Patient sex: M
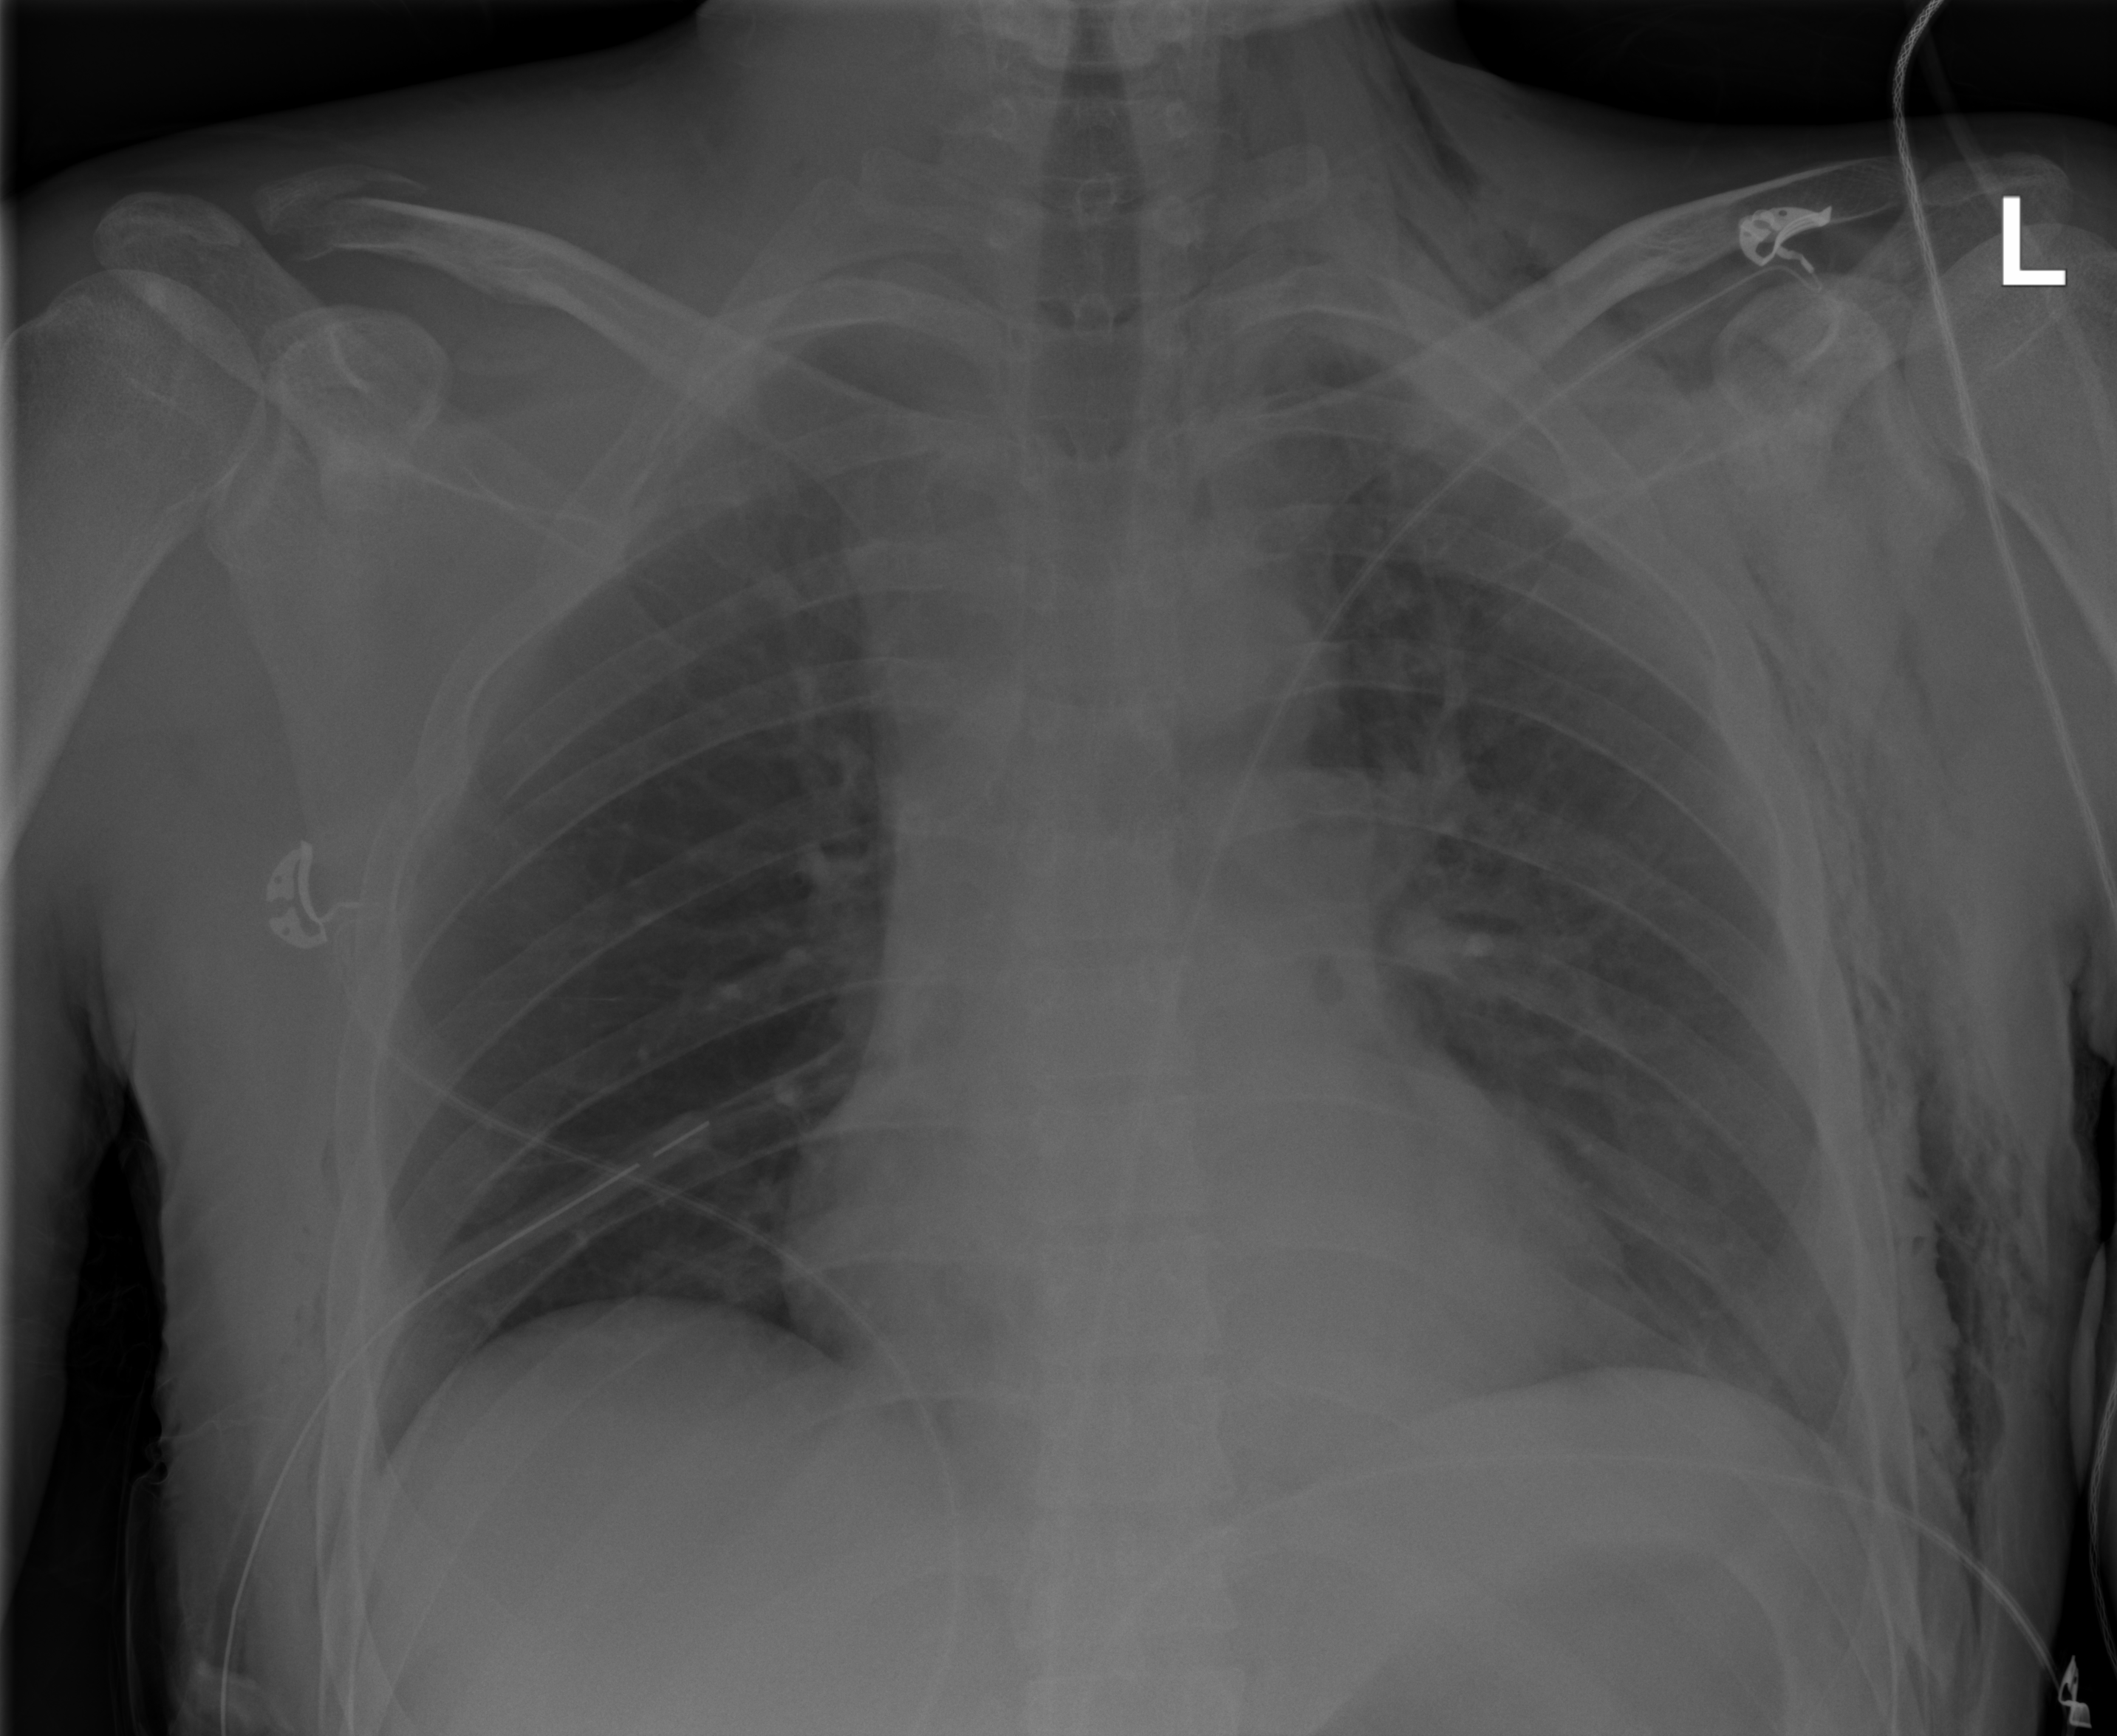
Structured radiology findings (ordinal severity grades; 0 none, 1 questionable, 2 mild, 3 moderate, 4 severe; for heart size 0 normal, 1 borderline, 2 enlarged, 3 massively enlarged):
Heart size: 0
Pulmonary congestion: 0
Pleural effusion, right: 0
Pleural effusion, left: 0
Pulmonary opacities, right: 0
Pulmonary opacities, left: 0
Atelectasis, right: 2
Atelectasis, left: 2